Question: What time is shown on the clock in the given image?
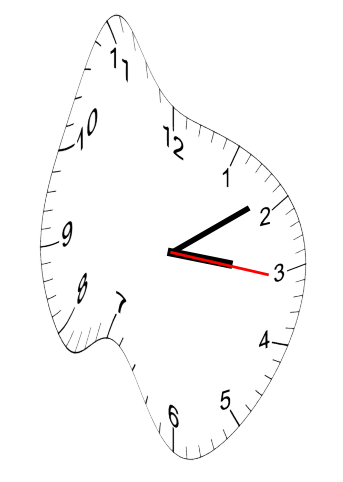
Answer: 03:09:16